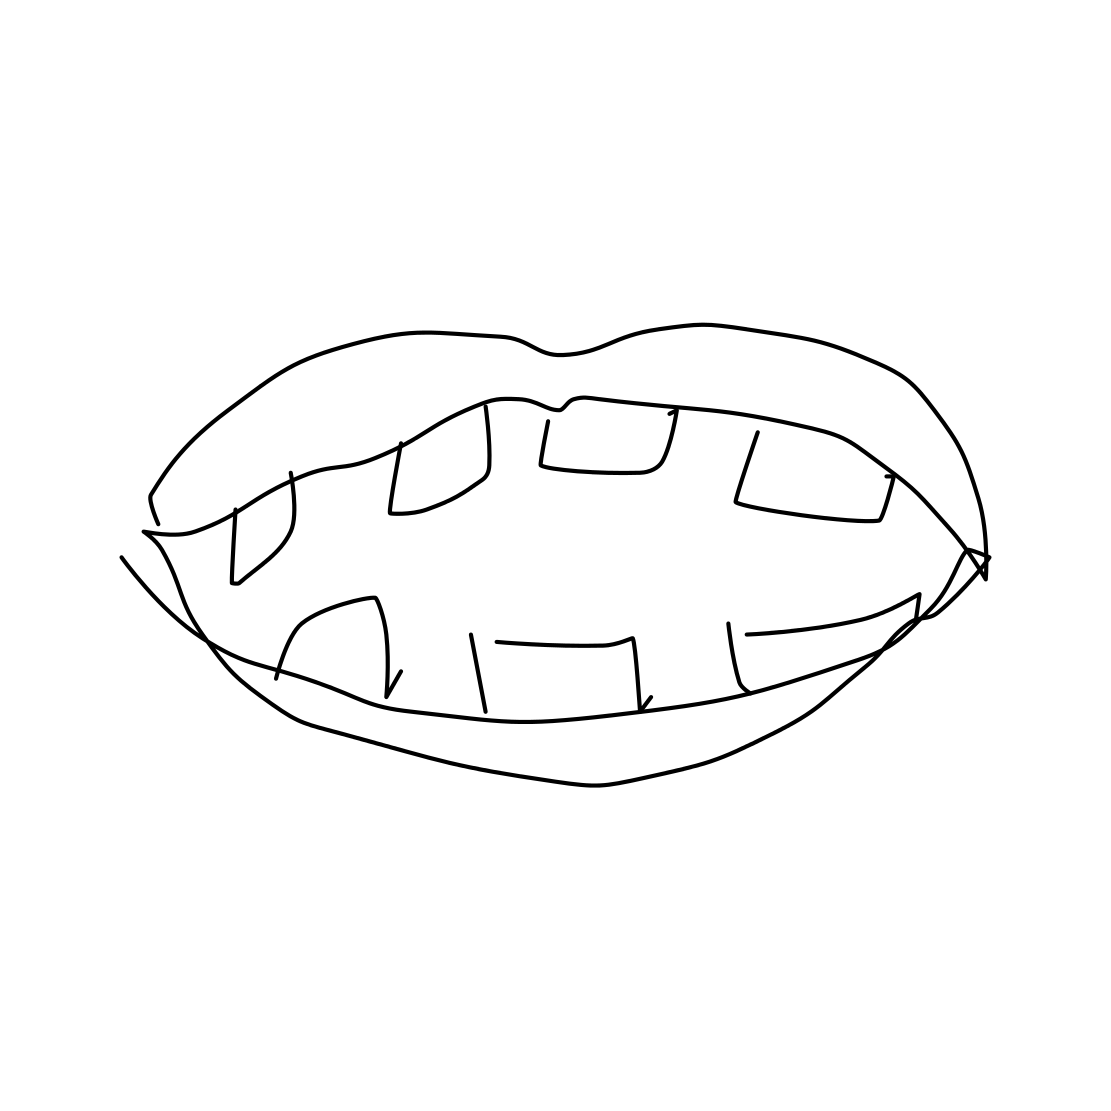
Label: mouth